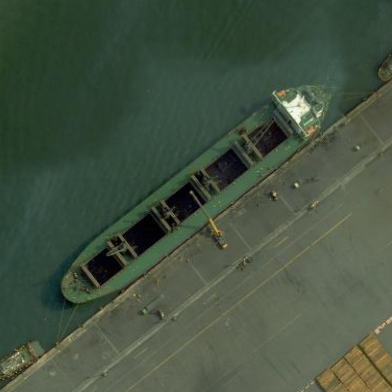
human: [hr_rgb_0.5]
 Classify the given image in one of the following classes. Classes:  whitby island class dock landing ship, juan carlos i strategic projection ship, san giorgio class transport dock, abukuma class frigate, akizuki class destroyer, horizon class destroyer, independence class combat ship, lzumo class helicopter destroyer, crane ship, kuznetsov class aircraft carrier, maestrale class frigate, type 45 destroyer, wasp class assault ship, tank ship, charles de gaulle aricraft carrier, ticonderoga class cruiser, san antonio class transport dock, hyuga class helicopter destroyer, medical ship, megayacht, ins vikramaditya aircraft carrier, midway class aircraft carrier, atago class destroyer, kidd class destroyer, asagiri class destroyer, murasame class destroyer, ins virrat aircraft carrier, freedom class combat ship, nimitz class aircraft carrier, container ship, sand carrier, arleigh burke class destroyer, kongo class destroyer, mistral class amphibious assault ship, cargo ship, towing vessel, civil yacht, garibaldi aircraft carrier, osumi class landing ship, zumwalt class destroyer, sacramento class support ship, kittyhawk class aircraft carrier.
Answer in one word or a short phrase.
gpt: Sand carrier